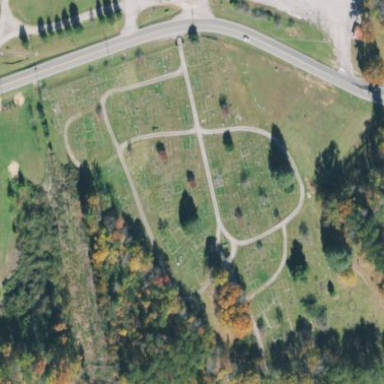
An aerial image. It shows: Graveyard used as cemetery.